A time-domain waveform of one vibration snapshot from a rolling-element bearing is shown. Based on the visible evidence, which condition applies: normal, inner_race, outer_race, ball?
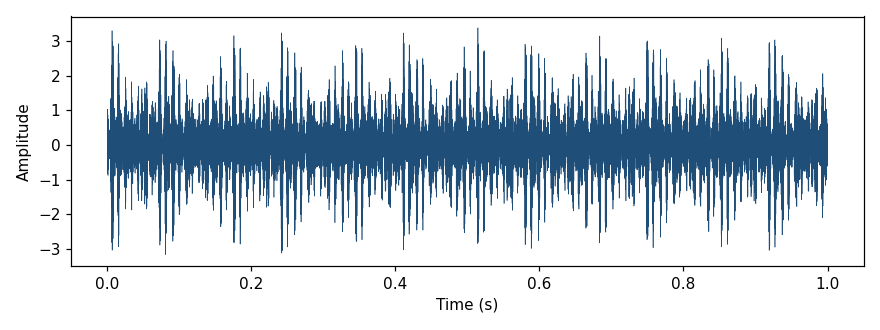
Answer: outer_race